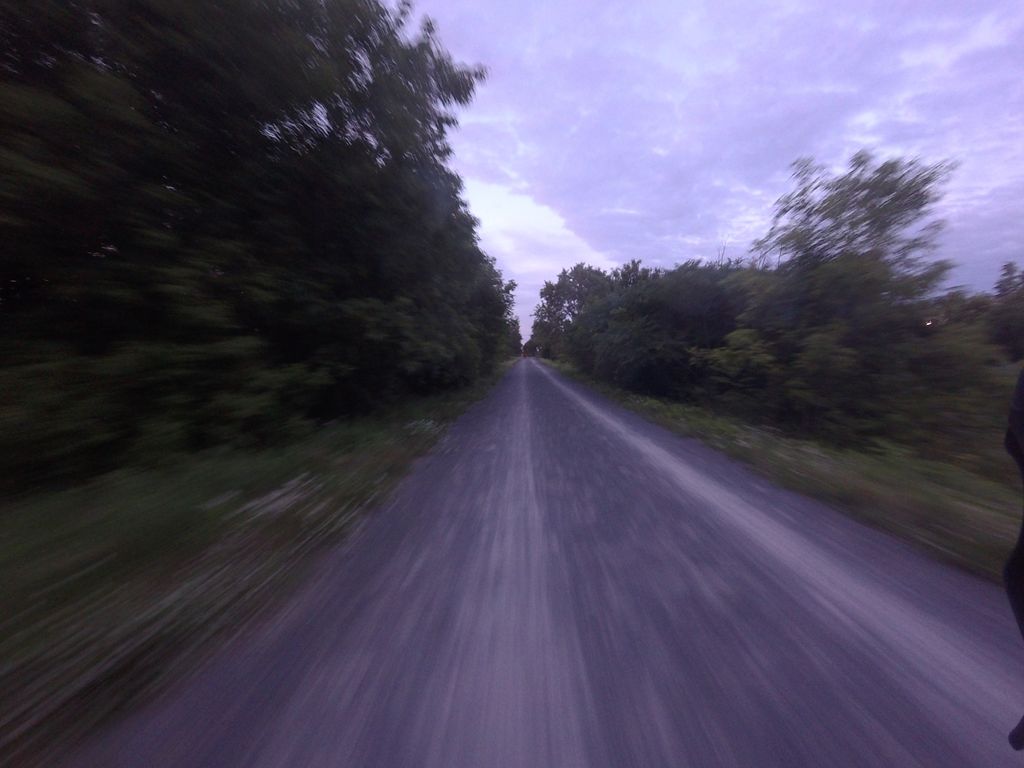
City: ottawa-gatineau